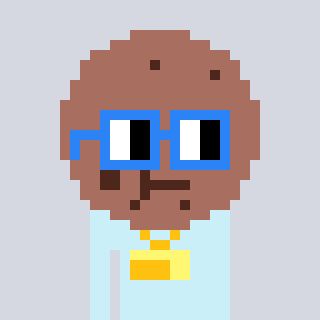
a pixel art character with square blue glasses, a cookie-shaped head and a cold-colored body on a cool background